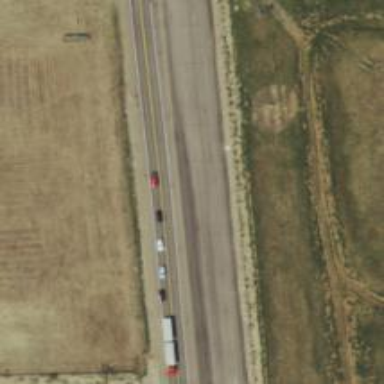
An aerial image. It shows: Asphalt road classified as trunk highway.